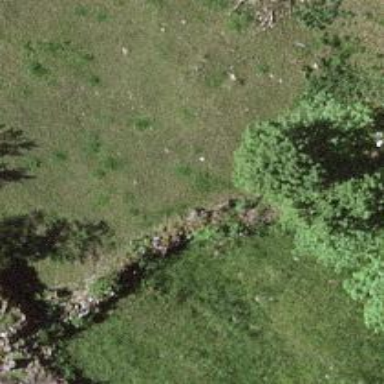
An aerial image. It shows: Dry stone wall barrier.